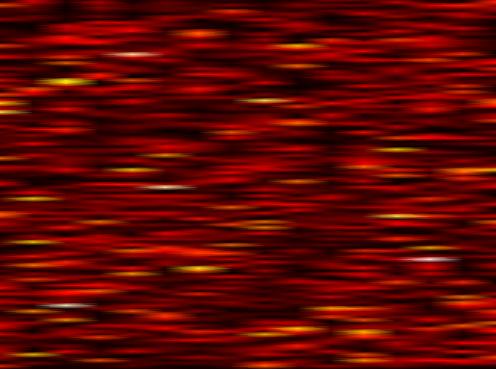
Label: UFMC